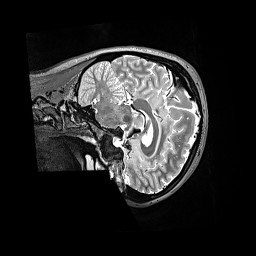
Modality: T2w
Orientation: sagittal
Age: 27
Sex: female
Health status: ill
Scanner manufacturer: siemens
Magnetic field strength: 3 T
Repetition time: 3.2 s
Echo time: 0.564 s